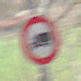
Verkehrszeichen: VerbotFuerKraftfahrzeugeUeberDreiKommaFuenfTonnen
Umgebung: Outdoor, Nature
Tageszeit: MorningAfternoon
Wetter: PartlyCloudy
Licht: Natural
Jahreszeit: NotSpecified
Kontrast: LowContrast